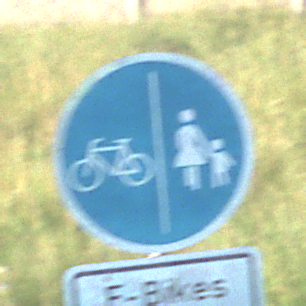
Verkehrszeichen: GetrennterRadUndGehwegRadwegLinks
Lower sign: BesondereFahrzeugeUndTransportgueter13
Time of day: MorningAfternoon
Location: Outdoor (Nature)
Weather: Clear
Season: NotSpecified
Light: Natural